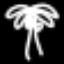
Label: palm tree